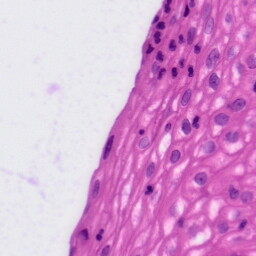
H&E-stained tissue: Tonsil